Interaction volume radius: 10 \u00c5
Interaction volume height: 15 \u00c5
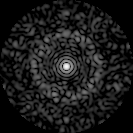
Disorder parameter: 0.7915